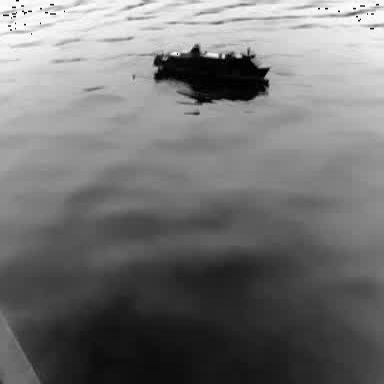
There is a container_ship in the infrared image.